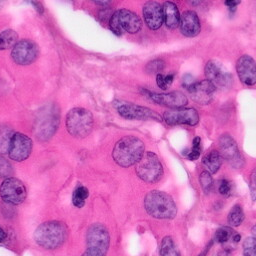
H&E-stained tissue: Pancreatic